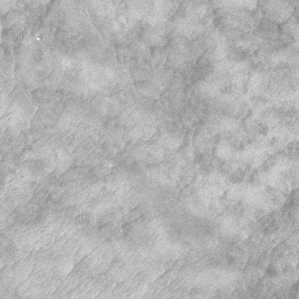
Label: frost